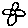
Label: flower